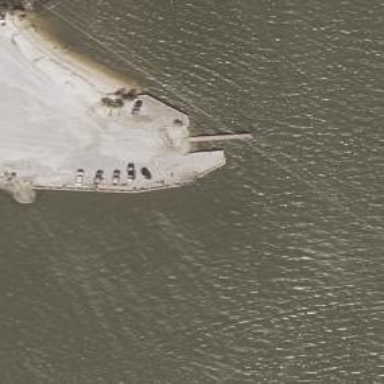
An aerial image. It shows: Slipway on leisure land.